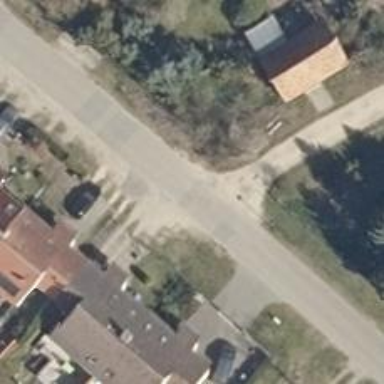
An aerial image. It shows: Asphalt road in residential area.